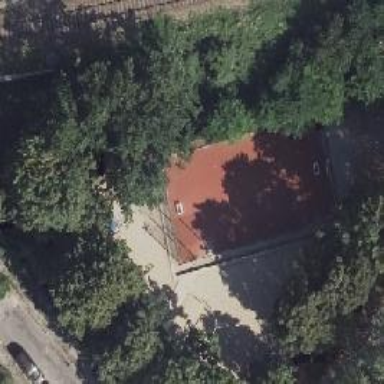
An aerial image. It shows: Playground featuring basket swing.